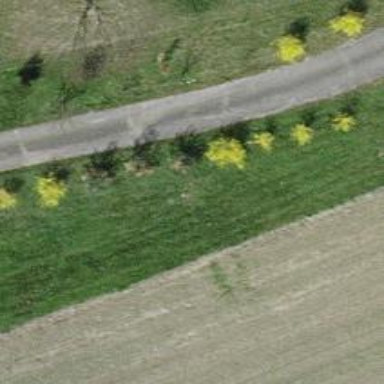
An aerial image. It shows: Beautiful tree in nature.